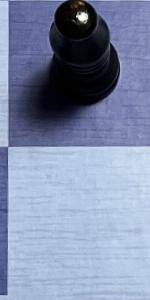
Label: Empty